Field crop: tomato
Growth stage: 1
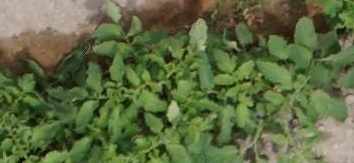
Species: tomato